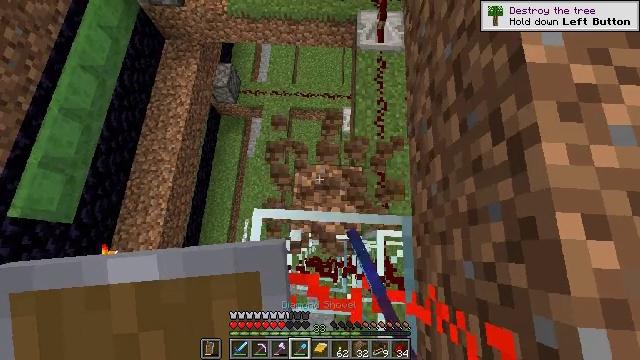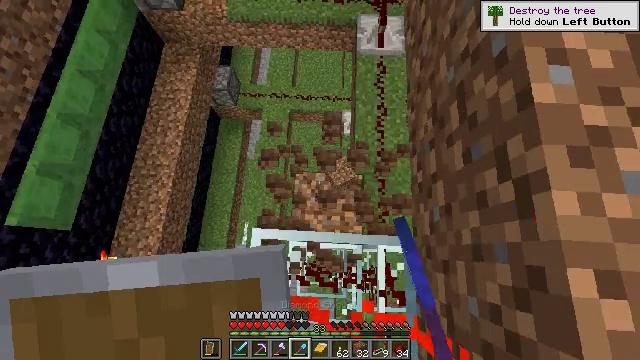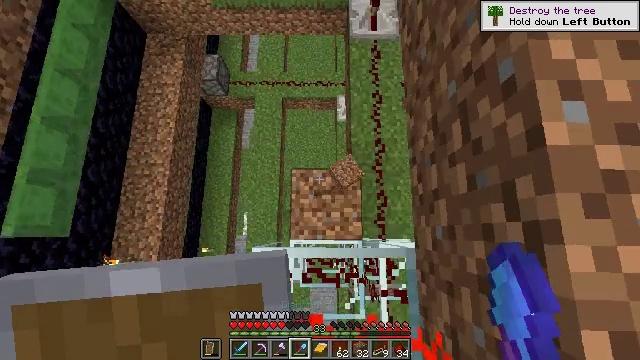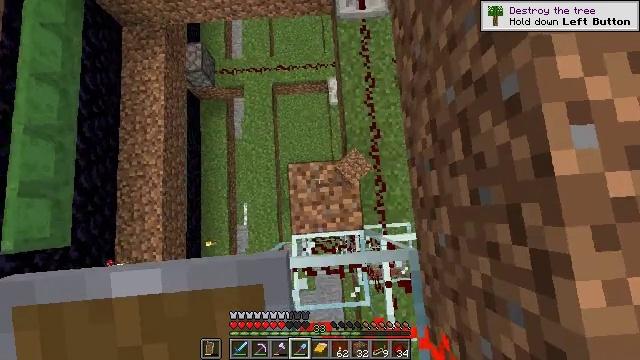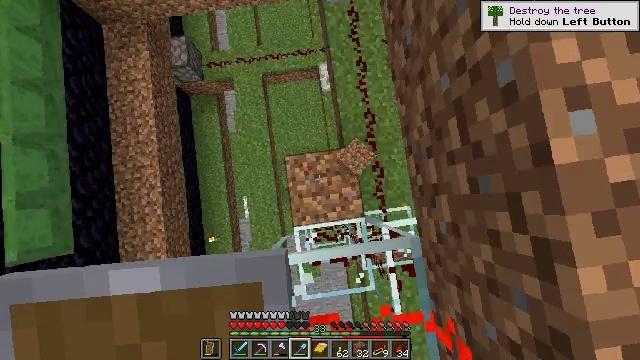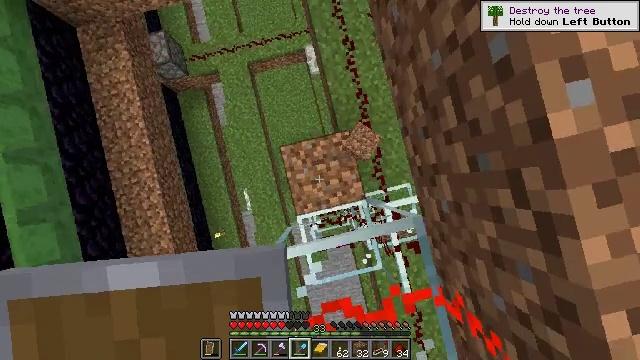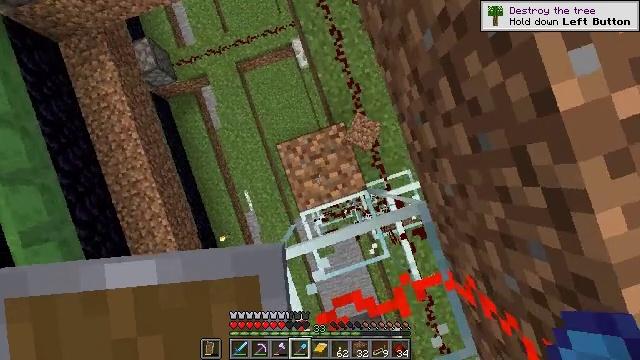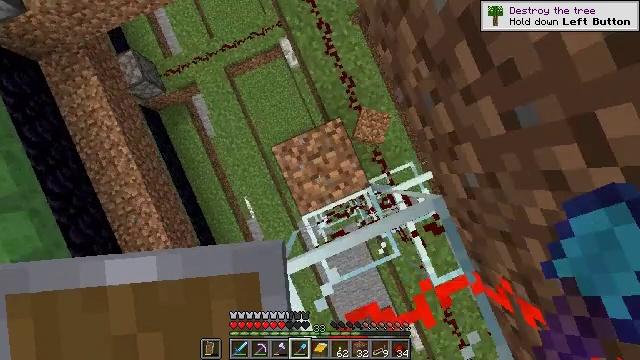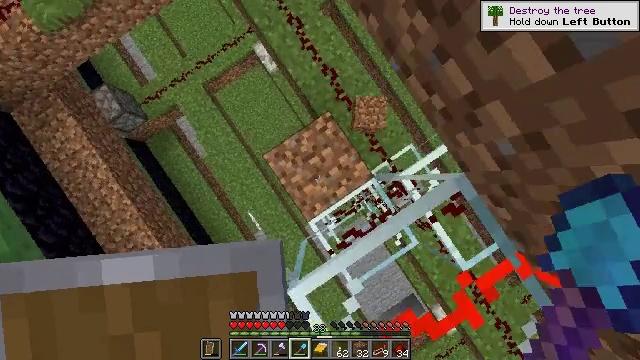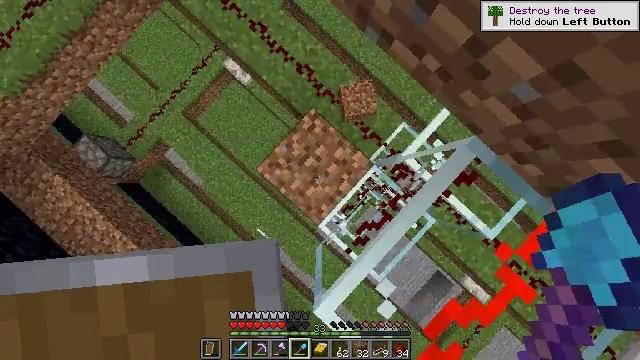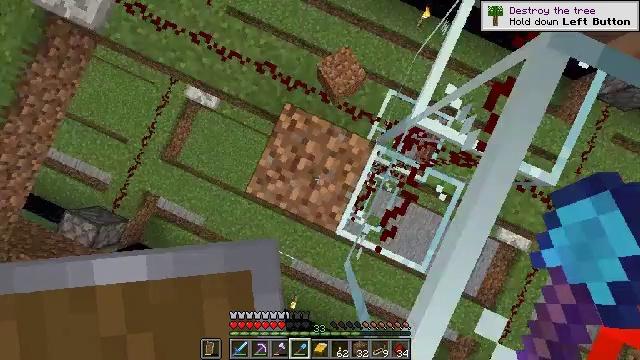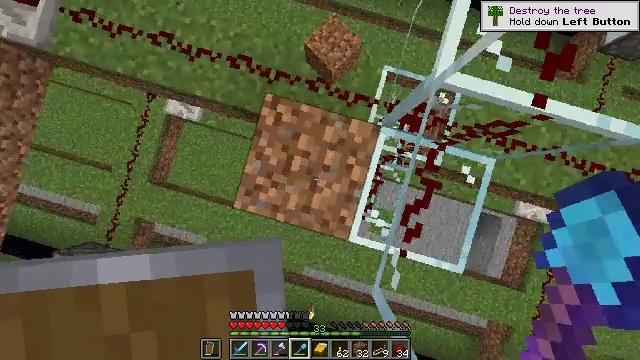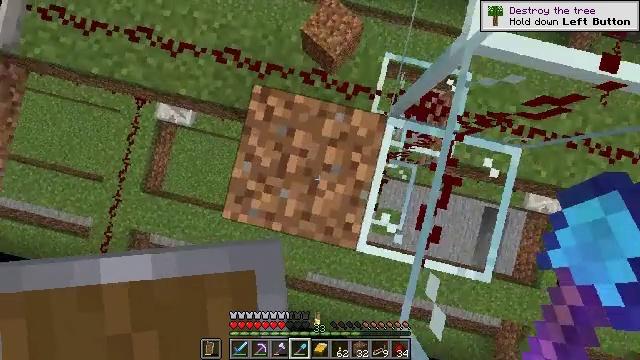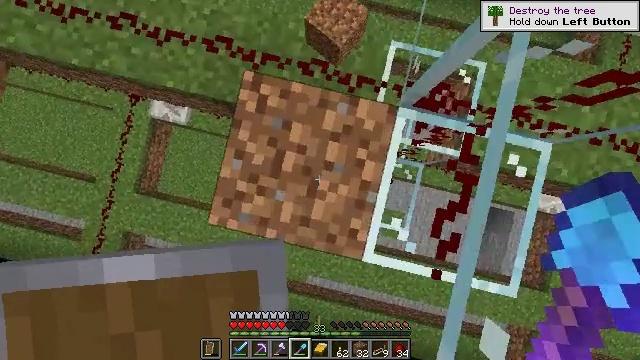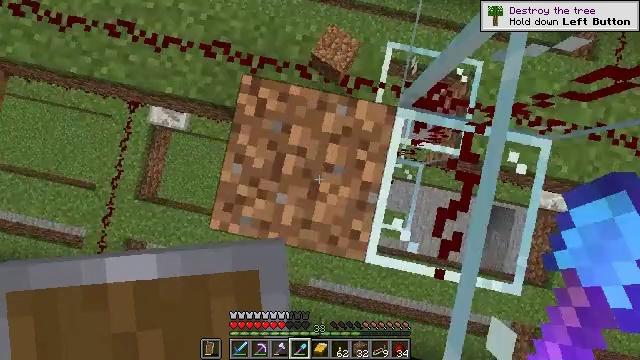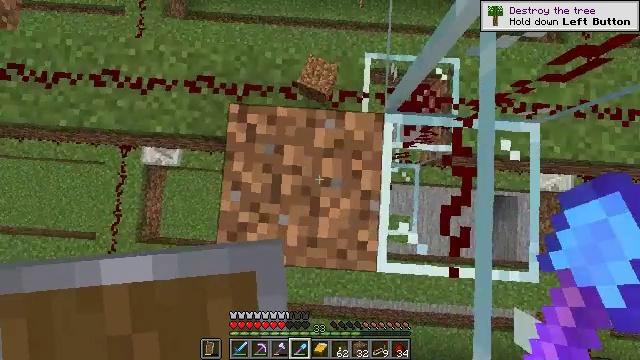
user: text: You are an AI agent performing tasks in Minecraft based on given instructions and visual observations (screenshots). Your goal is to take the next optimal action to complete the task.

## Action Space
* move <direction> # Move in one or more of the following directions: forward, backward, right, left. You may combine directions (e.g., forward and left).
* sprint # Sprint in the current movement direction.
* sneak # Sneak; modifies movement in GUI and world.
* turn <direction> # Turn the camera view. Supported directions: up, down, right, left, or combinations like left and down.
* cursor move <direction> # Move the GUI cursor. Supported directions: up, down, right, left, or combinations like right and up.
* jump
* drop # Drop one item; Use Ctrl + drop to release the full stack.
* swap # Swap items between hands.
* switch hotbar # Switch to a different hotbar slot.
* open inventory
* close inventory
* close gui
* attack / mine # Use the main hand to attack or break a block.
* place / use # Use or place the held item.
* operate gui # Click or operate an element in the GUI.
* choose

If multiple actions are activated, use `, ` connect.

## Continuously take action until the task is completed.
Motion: motion action
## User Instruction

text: Mine the glass to clear the view.
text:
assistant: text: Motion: move forward
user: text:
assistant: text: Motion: move forward, turn right and down
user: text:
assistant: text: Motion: turn right and down
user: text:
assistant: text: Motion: turn right and down
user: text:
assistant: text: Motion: turn right and down
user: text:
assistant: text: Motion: turn right and down
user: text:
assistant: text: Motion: turn right and down
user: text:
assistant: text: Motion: turn right
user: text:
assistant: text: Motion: turn right
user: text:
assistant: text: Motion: turn right
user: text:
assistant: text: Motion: turn right
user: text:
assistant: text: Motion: turn right
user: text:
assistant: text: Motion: no_op
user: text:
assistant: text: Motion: turn right
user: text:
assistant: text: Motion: turn right and up
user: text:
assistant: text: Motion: turn right and up
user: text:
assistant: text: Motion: turn right and up
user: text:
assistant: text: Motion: turn right and up
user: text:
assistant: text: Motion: turn right and up
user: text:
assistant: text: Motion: turn right and up
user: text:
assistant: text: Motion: turn up
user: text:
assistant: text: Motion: turn left and up
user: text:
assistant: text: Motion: turn left
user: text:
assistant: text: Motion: turn right
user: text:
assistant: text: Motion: turn right and down
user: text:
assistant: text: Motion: turn right
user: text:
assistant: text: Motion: turn right and up
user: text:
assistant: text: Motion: turn right and up
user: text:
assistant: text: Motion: turn right and up
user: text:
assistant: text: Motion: turn right and up